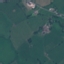
Land use / land cover: Pasture